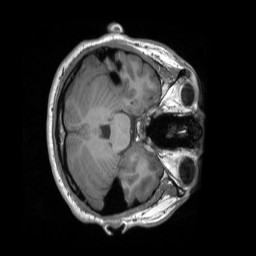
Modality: T1w
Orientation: axial